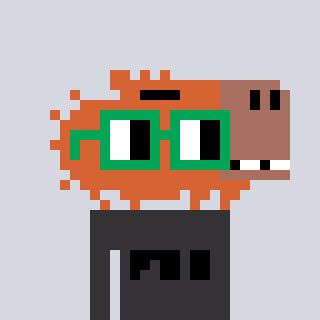
a pixel art character with square green glasses, a capybara-shaped head and a grayscale-colored body on a cool background